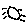
Label: sun